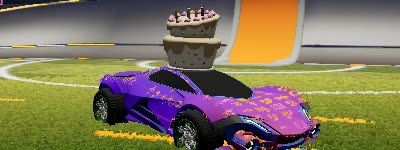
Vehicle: werewolf